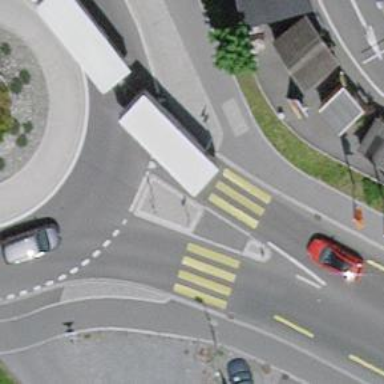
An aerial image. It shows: Traffic calming island.